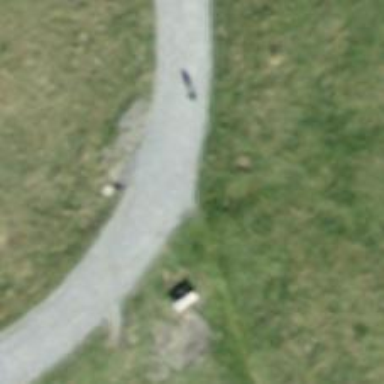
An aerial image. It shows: Bench for seating.